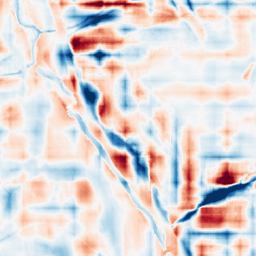
Category: wavelet
Decomposition family: wavelet_reverse_biorthogonal
Decomposition parameters: wavelet: rbio2.4
level: 5
Upsampling method: lanczos
Upsampling parameters: scale: 8
Upsampling scale: 8